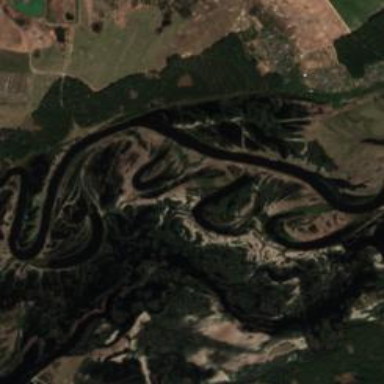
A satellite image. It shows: Beautiful view of river.